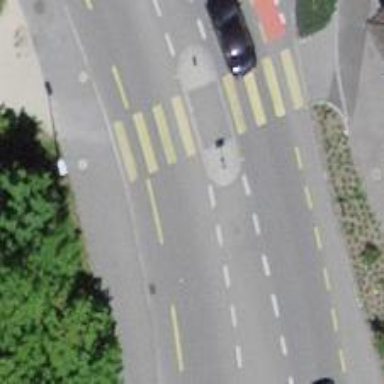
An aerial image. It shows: Marked road crossing with pedestrian island.